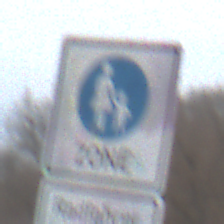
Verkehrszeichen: BeginnFussgaengerzone
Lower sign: HinweisDurchVerbaleAngabe3
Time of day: MorningAfternoon
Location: Outdoor (Suburban)
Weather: Overcast
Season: NotSpecified
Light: Natural